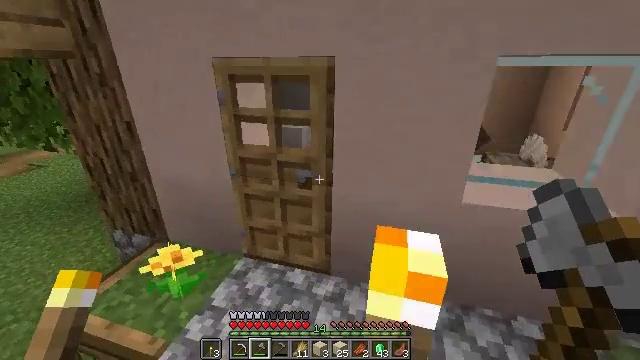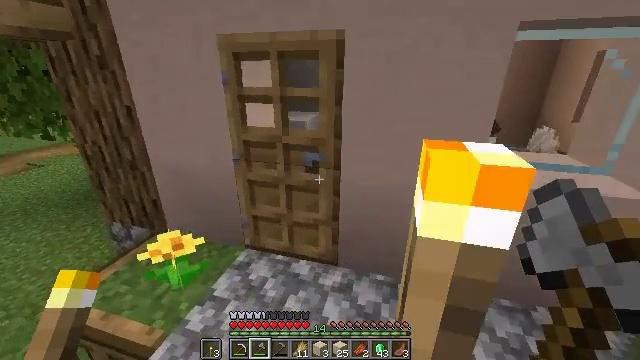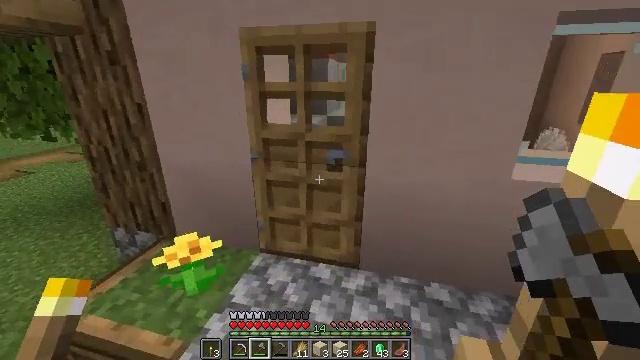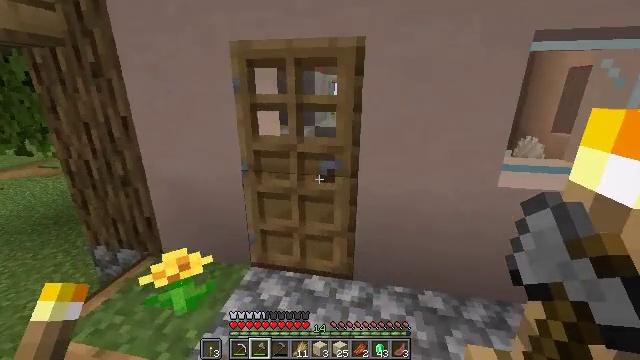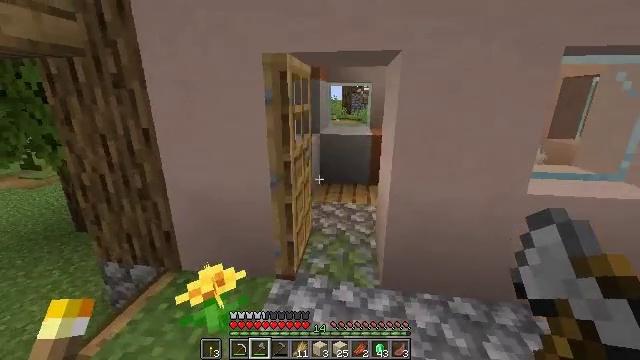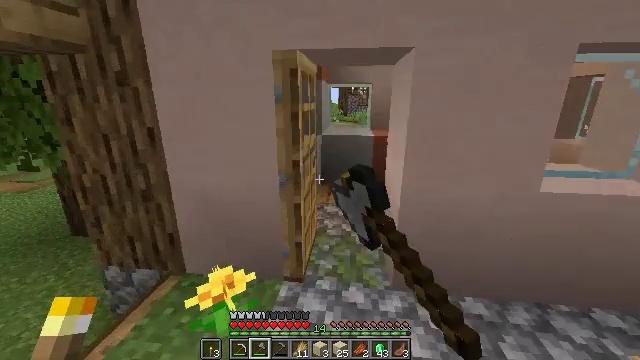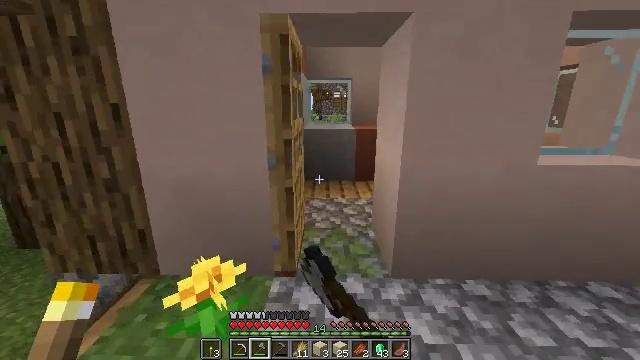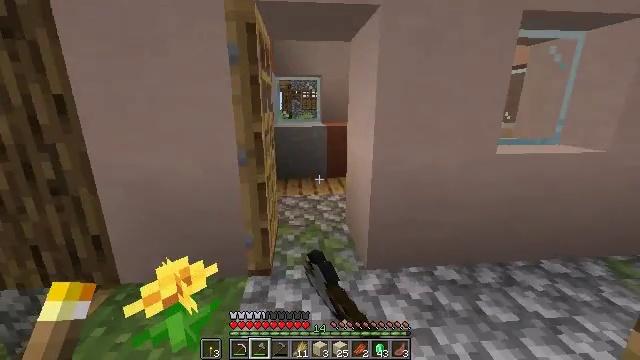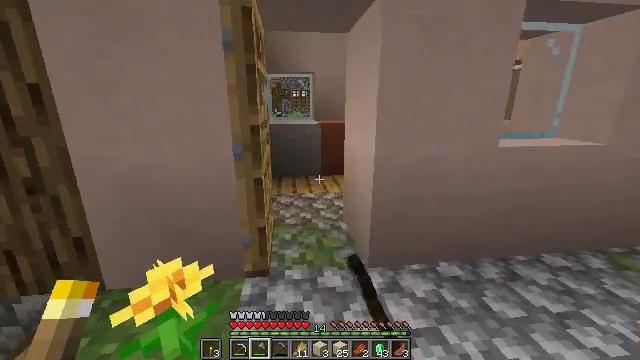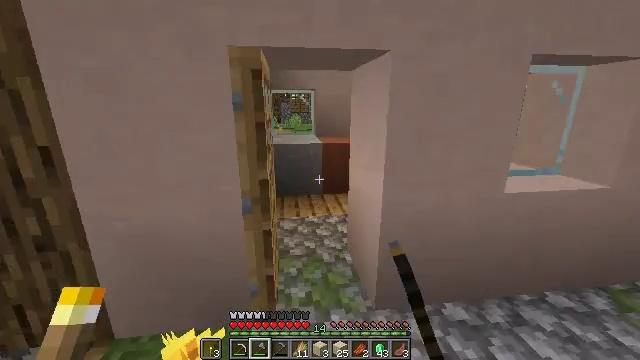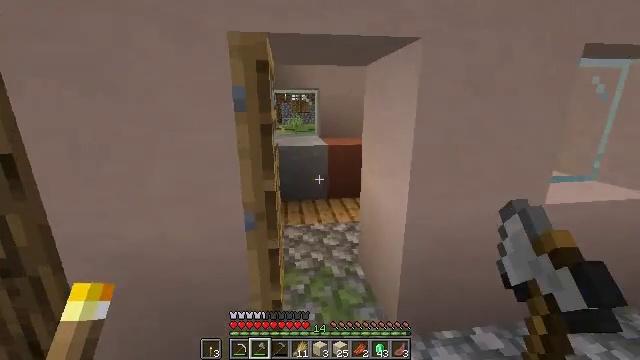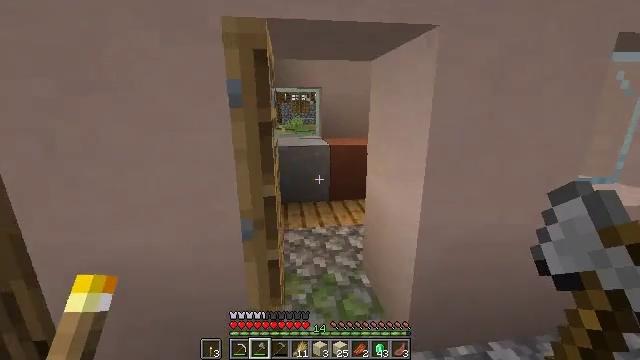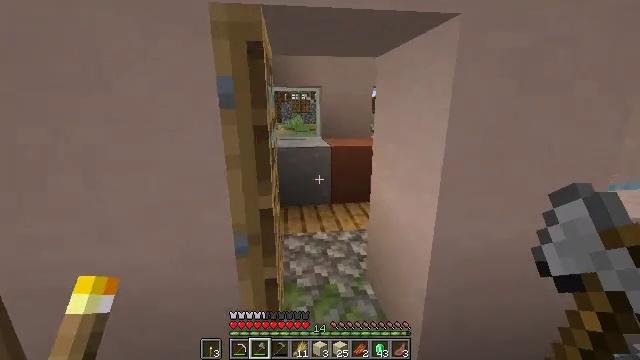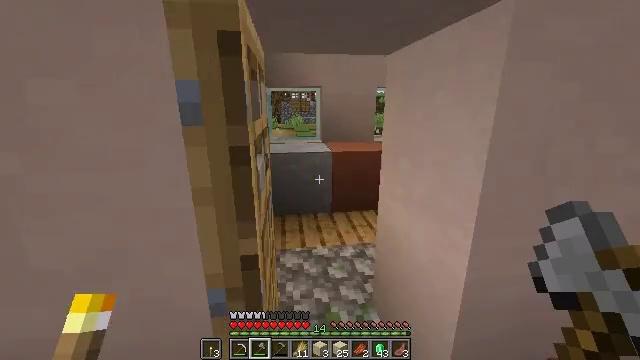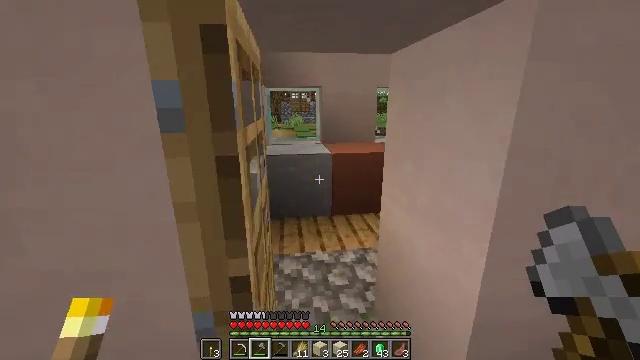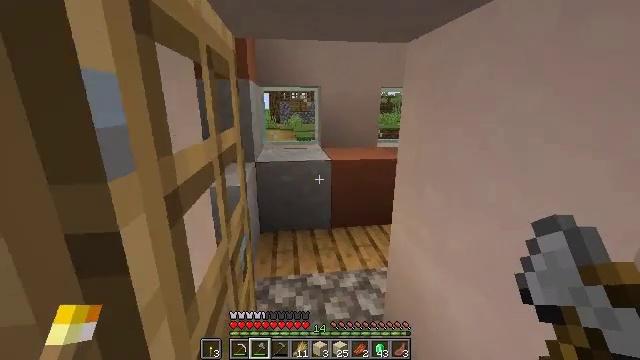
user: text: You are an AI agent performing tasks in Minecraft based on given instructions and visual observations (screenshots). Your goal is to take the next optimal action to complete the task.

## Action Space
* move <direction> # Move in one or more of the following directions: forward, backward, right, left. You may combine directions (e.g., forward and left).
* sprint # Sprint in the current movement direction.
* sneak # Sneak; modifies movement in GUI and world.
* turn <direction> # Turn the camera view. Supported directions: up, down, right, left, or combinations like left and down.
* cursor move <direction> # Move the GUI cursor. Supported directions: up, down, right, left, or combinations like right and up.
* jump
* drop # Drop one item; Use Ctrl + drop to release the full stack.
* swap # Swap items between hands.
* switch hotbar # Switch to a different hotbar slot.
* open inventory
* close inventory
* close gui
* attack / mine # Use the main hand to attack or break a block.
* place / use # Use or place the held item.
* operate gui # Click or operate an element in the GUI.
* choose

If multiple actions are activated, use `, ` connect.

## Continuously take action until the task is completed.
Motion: motion action
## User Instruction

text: Use clay to craft a brick.
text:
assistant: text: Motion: move left, turn up
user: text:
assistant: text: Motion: move left, turn right and up
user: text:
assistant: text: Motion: move left, turn right and up
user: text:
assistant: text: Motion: move left, turn right and up, use / place
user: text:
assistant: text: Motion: move forward, turn right, use / place
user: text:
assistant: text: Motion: move forward, turn right and up, use / place
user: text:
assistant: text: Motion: move forward, turn right
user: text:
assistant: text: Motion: move forward, turn right
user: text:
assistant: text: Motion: move forward
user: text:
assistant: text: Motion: move forward
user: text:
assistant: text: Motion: move forward
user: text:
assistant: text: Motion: move forward
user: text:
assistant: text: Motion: move forward
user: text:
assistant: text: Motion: move forward
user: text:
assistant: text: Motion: move forward
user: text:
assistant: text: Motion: move forward
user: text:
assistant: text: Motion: move forward
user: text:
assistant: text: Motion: move forward
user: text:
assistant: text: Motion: move forward
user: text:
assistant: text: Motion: move forward
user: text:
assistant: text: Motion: move forward
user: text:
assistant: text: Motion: move forward, turn right
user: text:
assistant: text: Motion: move forward, turn right
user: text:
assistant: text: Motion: move forward, turn right
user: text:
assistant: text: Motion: move forward, turn right
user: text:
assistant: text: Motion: move forward, turn right
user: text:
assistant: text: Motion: move forward and move left, turn right
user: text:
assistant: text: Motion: move forward and move left, turn right
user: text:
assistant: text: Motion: move forward and move left, turn right
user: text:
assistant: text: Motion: turn right